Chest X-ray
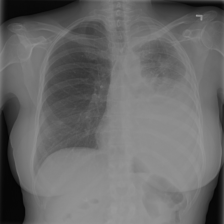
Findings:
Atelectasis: negative
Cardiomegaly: negative
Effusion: negative
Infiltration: negative
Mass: negative
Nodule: negative
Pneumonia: negative
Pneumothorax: negative
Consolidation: negative
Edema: negative
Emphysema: negative
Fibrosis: negative
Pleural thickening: negative
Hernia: negative